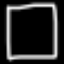
Label: square